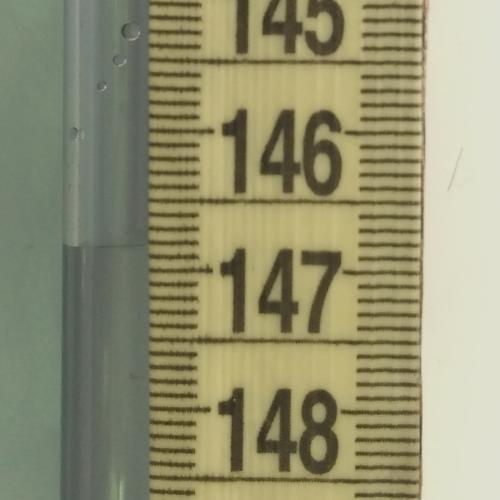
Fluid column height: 146.8 cm